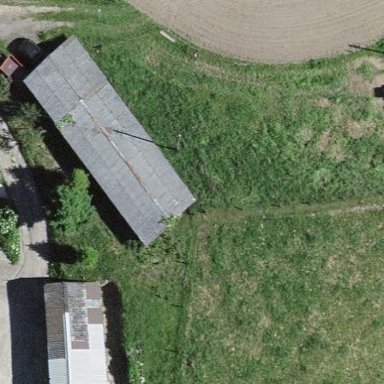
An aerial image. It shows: Rural barn.